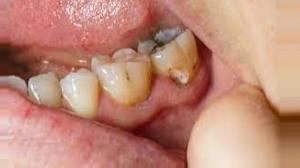
Condition: Caries